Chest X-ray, PA view. Patient: 51 years old, sex F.
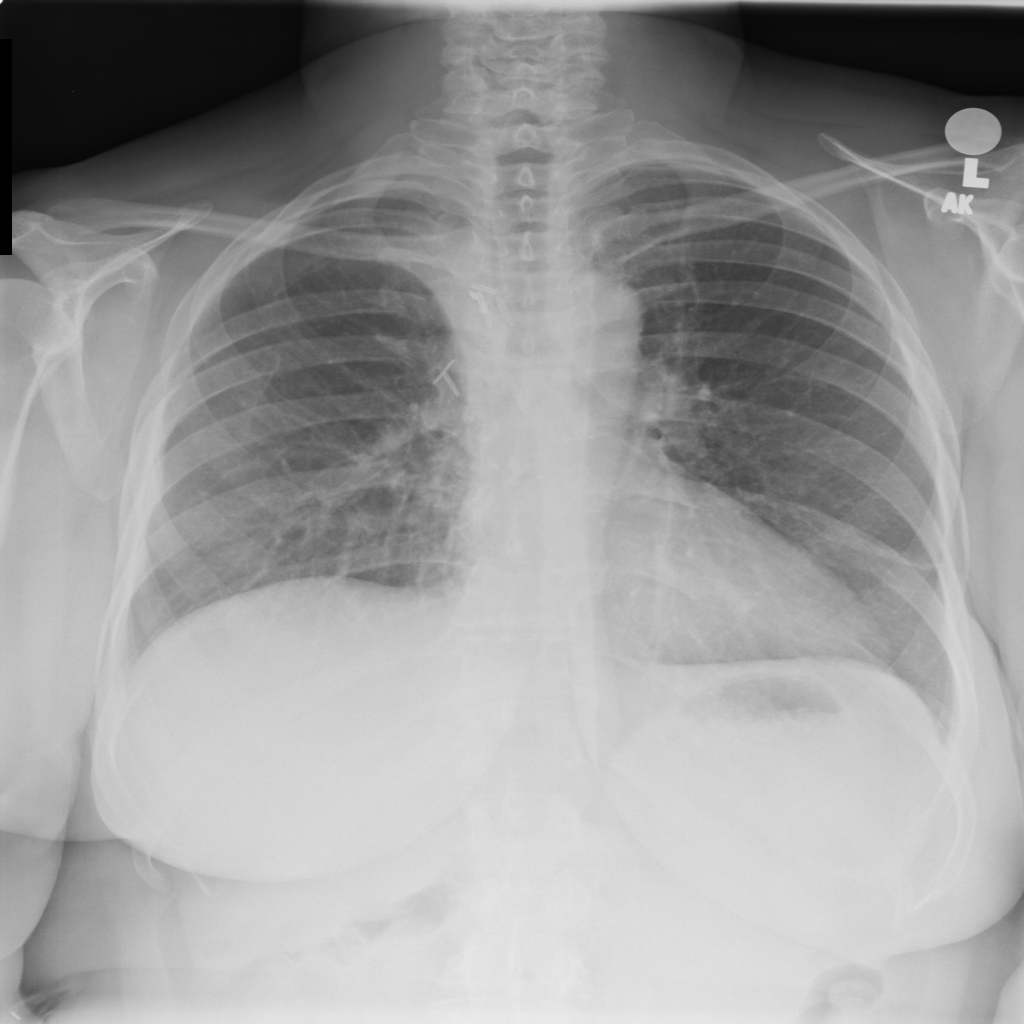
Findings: Atelectasis